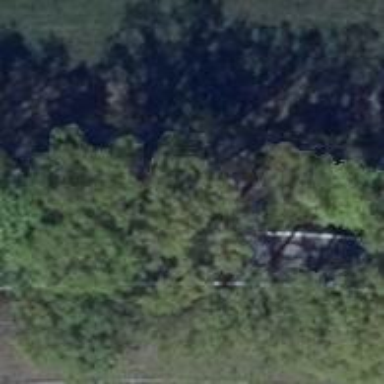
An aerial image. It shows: Row of trees in natural setting.